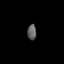
Tissue: skin
Cell type: Epithelial cells
Senescence score: 0.1967
Nuclear area (px): 134
Mean DAPI intensity: 96.784